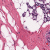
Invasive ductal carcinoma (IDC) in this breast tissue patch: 0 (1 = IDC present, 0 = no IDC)